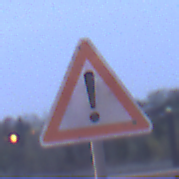
Verkehrszeichen: Gefahrenstelle
Umgebung: Outdoor, Urban
Tageszeit: Night
Wetter: PartlyCloudy
Licht: Artificial
Jahreszeit: NotSpecified
Kontrast: HighContrast